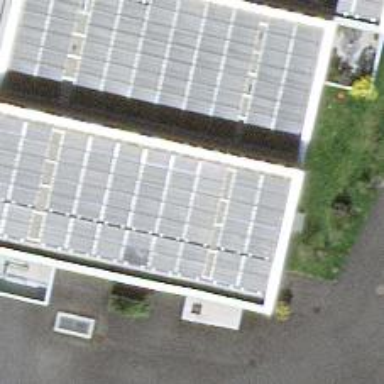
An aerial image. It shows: Solar power generator using photovoltaic panels.